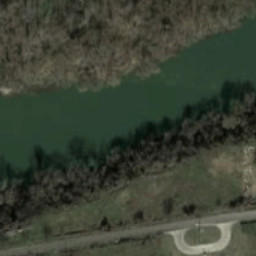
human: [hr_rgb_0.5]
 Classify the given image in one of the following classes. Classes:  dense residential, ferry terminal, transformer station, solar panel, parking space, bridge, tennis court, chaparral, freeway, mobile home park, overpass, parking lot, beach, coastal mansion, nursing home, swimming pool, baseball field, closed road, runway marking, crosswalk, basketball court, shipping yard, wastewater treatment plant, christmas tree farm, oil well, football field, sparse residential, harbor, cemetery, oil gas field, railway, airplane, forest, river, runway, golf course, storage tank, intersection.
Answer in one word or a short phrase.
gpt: river